Question: The 'SoftInputPanel', , or 'SIP' is the that displays on Windows Mobile devices.
How do I detect when someone clicks the 'SIP'?
How do I programmatically enable/disable the 'SIP'?

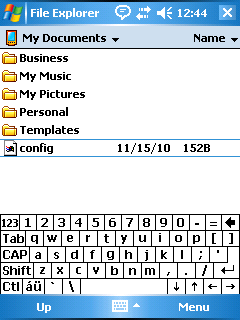
Answer: Never mind.
Found a good article <URL>.
Basically include 'using Microsoft.WindowsCE.Forms;' and a 'P/Invoke':
'''
using System;
using System.Collections.Generic;
using System.ComponentModel;
using System.Data;
using System.Drawing;
using System.Text;
using System.Windows.Forms;
using Microsoft.WindowsCE.Forms;
using System.Runtime.InteropServices;
namespace Test1 {
public class Form1 : Form {
[DllImport("coredll.dll")]
public static extern bool SipShowIM(int dwFlag);
InputPanel sip;
public Form1() {
InitializeComponent();
sip = new InputPanel();
sip.EnabledChanged += new EventHandler(SIP_EnabledChanged);
}
void SIP_EnabledChanged(object sender, EventArgs e) {
if (sip.Enabled) {
Console.WriteLine("Enabled");
} else {
Console.WriteLine("Disabled");
}
}
}
}
'''